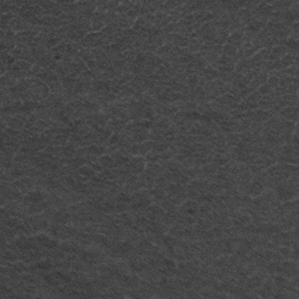
Label: frost